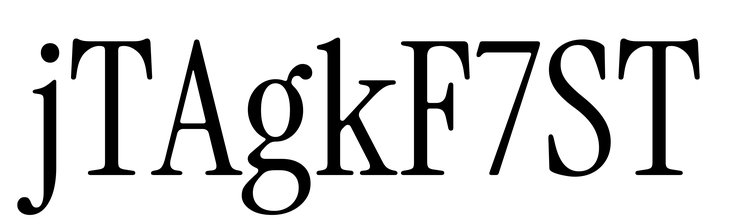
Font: InstrumentSerif-Regular